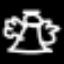
Label: angel